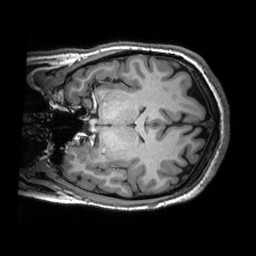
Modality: T1w
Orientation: coronal
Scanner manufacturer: siemens
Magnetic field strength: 3 T
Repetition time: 2.53 s
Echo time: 0.00288 s